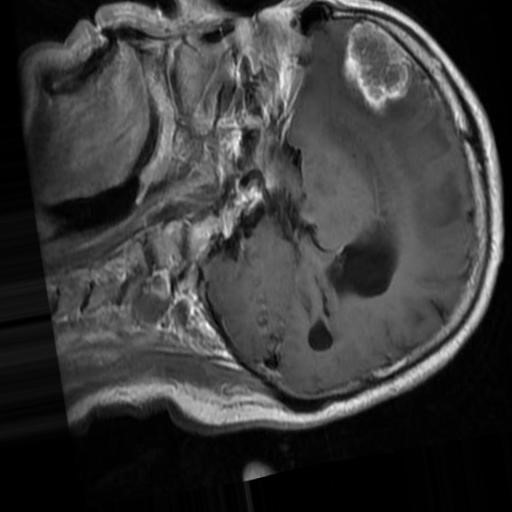
Label: brain_menin